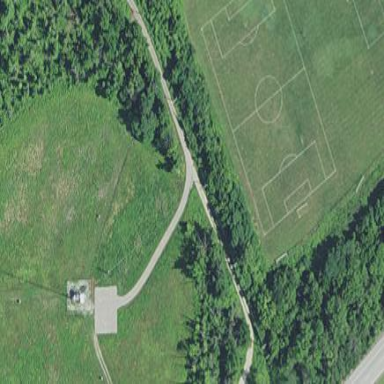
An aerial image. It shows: Soccer pitch for outdoor sports and leisure activities.